Question: I am having such kind of problem. I am making a small photo editor, where you can select image, change brightness contrast of the image, draw text on the image.
This is the Form.
 .
I have this methods.
'''
private void DrawText(string text, int x, int y)
{
RectangleF rectf = new RectangleF(x, y, 90, 50);
Graphics g = Graphics.FromImage(this.pictureBox1.Image);
g.SmoothingMode = SmoothingMode.AntiAlias;
g.InterpolationMode = InterpolationMode.HighQualityBicubic;
g.PixelOffsetMode = PixelOffsetMode.HighQuality;
g.DrawString(text.ToString(), new Font("Tahoma", Convert.ToInt32(this.textBoxSize.Text.ToString())), Brushes.Black, rectf);
g.Flush();
}
private void SetBrightness(int brightness)
{
if (!object.ReferenceEquals(this.pictureBox1.Image, null))
{
Bitmap temp = (Bitmap)this.pictureBox1.Image;
Bitmap bmap = (Bitmap)temp.Clone();
if (brightness < -255) brightness = -255;
if (brightness > 255) brightness = 255;
Color c;
for (int i = 0; i < bmap.Width; i++)
{
for (int j = 0; j < bmap.Height; j++)
{
c = bmap.GetPixel(i, j);
int cR = c.R + brightness;
int cG = c.G + brightness;
int cB = c.B + brightness;
if (cR < 0) cR = 1;
if (cR > 255) cR = 255;
if (cG < 0) cG = 1;
if (cG > 255) cG = 255;
if (cB < 0) cB = 1;
if (cB > 255) cB = 255;
bmap.SetPixel(i, j,
Color.FromArgb((byte)cR, (byte)cG, (byte)cB));
}
}
this.pictureBox1.Image = (Bitmap)bmap.Clone();
}
}
public void SetContrast(double contrast)
{
if (!object.ReferenceEquals(this.pictureBox1.Image, null))
{
Bitmap temp = (Bitmap)this.pictureBox1.Image;
Bitmap bmap = (Bitmap)temp.Clone();
if (contrast < -100) contrast = -100;
if (contrast > 100) contrast = 100;
contrast = (100.0 + contrast) / 100.0;
contrast *= contrast;
Color c;
for (int i = 0; i < bmap.Width; i++)
{
for (int j = 0; j < bmap.Height; j++)
{
c = bmap.GetPixel(i, j);
double pR = c.R / 255.0;
pR -= 0.5;
pR *= contrast;
pR += 0.5;
pR *= 255;
if (pR < 0) pR = 0;
if (pR > 255) pR = 255;
double pG = c.G / 255.0;
pG -= 0.5;
pG *= contrast;
pG += 0.5;
pG *= 255;
if (pG < 0) pG = 0;
if (pG > 255) pG = 255;
double pB = c.B / 255.0;
pB -= 0.5;
pB *= contrast;
pB += 0.5;
pB *= 255;
if (pB < 0) pB = 0;
if (pB > 255) pB = 255;
bmap.SetPixel(i, j,
Color.FromArgb((byte)pR, (byte)pG, (byte)pB));
}
}
this.pictureBox1.Image = (Bitmap)bmap.Clone();
}
}
'''
And on my button CLick I am just calling this methods to do the work. What is the problem when I Draw the text for second time, it is not deleting and drawing text again, but I need the text to be drawn at different location every time and not over the old text. Can you please suggest any solution to this ? Thanks
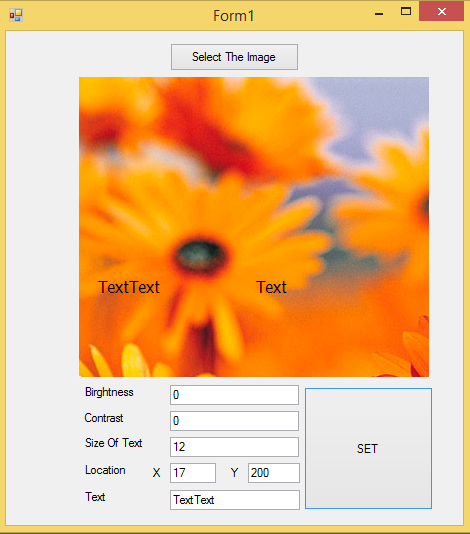
Answer: There are two solutions:
1. Do not draw on the bitmap; instead draw on a transparent bitmap that is on top of it.
2. Keep the original Bitmap and copy it just before drawing on it.
Once you have changed the pixels of a bitmap you cannot undo that unless you keep the original data.